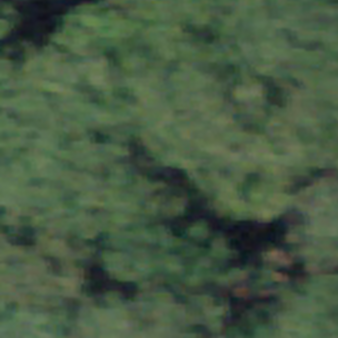
Label: other